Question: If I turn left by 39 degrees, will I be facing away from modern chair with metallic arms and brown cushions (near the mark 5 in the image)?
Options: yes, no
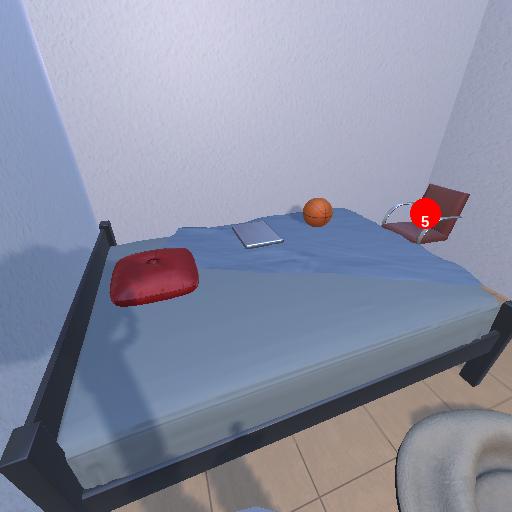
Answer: yes